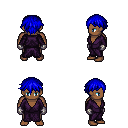
a pixel art fantasy rpg character, male body template, human, dark skin, purple robe, gold greaves, blue short bangs hairstyle, metal gloves, four views (front, back, left, right), 2x2 character sprite sheet, small pixel art, hard edges, no anti-aliasing